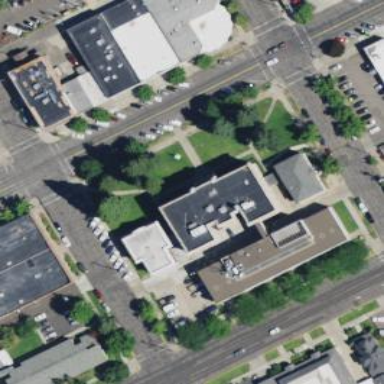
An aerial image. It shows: Courthouse building.